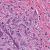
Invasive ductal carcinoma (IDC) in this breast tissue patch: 1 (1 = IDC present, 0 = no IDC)